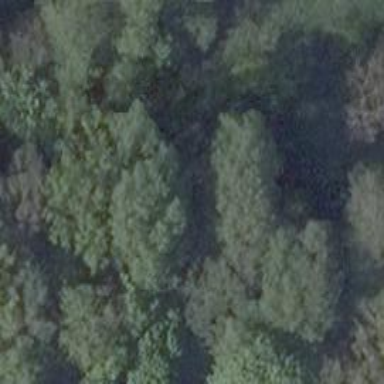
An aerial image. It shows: Row of deciduous broadleaved trees.